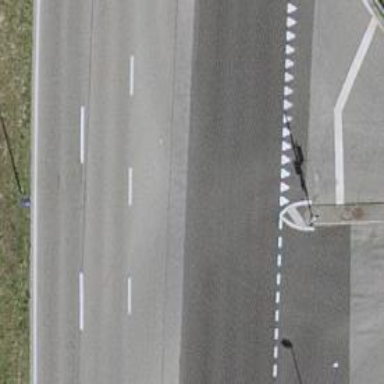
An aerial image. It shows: Road with traffic signals.